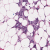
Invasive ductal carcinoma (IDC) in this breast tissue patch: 1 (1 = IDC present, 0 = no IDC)